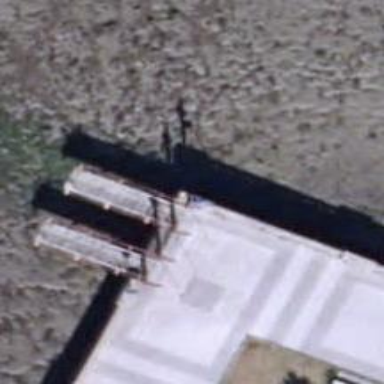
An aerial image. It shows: Bridge.